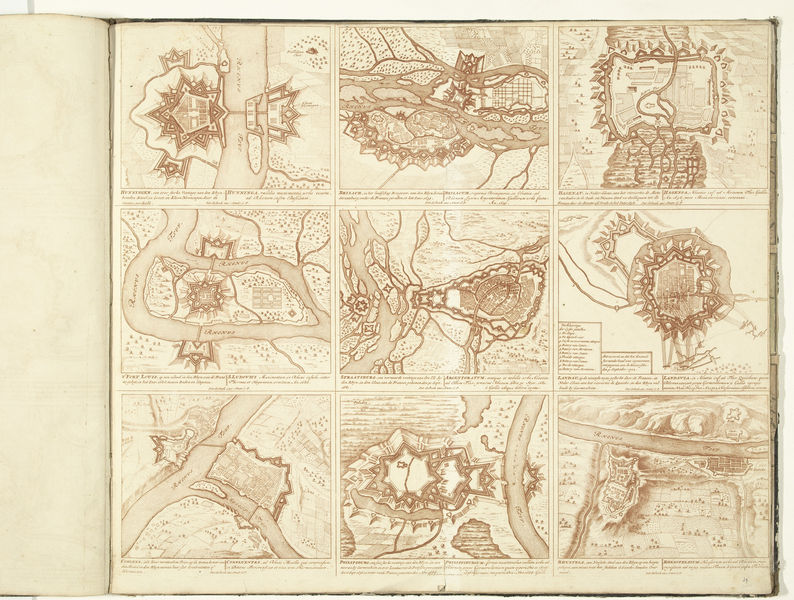
Titel: Schouwburg van den oorlog (blad XXIX), ca. 1700-1710
Künstler: Pieter (I) Schenk
Standort: Amsterdam
Institution: Rijksmuseum
Schlagwörter: fluss, landschaft, zeichnung, vogelperspektive, karten, karte, plan, zentrum, absolutismus, landkarte, flüsse, pläne, landkartenzeichnungen, 9 karten mit genaueren einzelheiten, lkarte